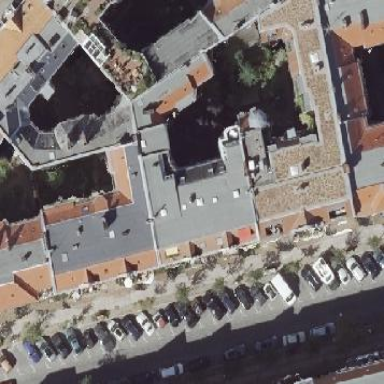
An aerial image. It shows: Apartment building with double saltbox roof shape.